Interaction volume radius: 5 \u00c5
Interaction volume height: 20 \u00c5
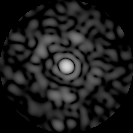
Disorder parameter: 0.8294